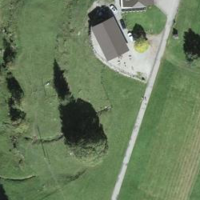
EUNIS habitat code: 25
Species observed at this site:
Rana temporaria